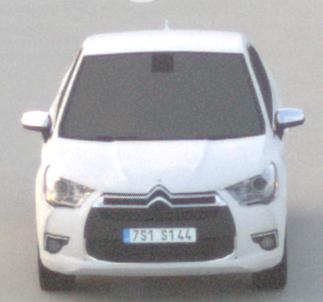
Make: Citroen
Model: DS 4 VTi 120
Detailed model: DS 4
Model produced from: 2011/05
Model produced until: 2015/01
Doors: 5
Color: white
Road condition: dry road
Daytime: sunrise or sunset
Contrast: low contrast